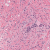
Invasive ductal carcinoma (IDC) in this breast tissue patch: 1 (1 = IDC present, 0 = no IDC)